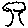
Label: tree